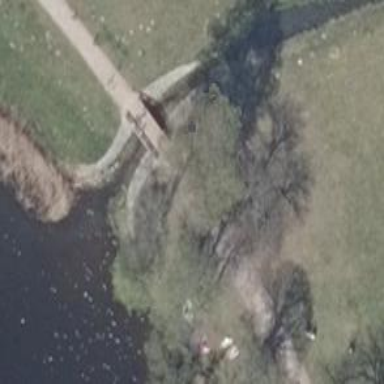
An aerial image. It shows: Footway bridge.